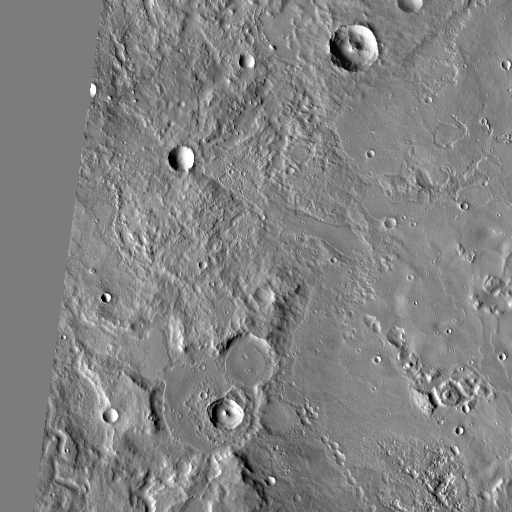
Crater classes present: Background, Other, Layered, Buried, Secondary